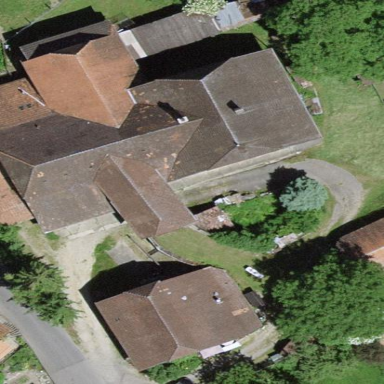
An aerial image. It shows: Farm building.